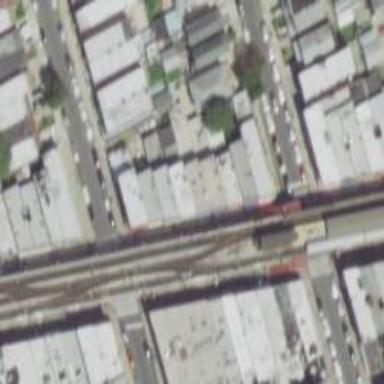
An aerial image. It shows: Bridge used for electrified rail service siding.